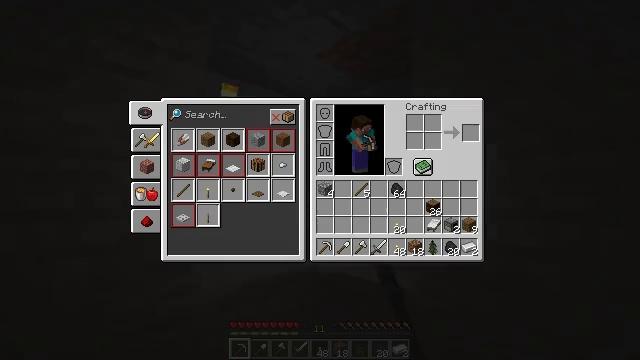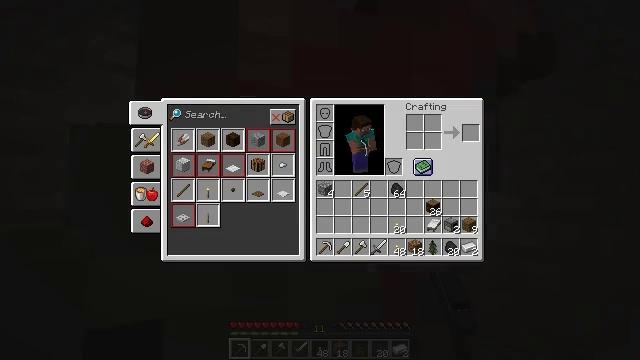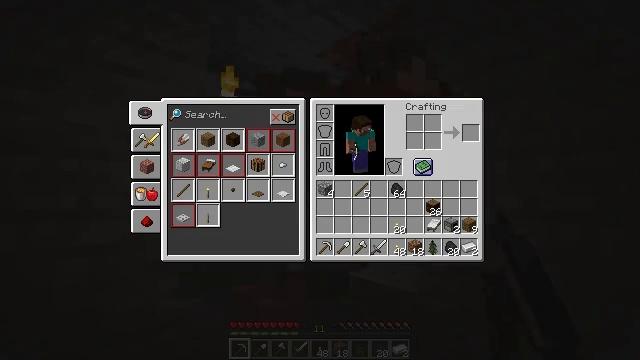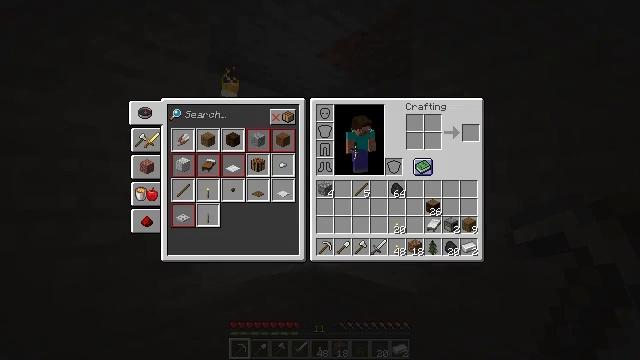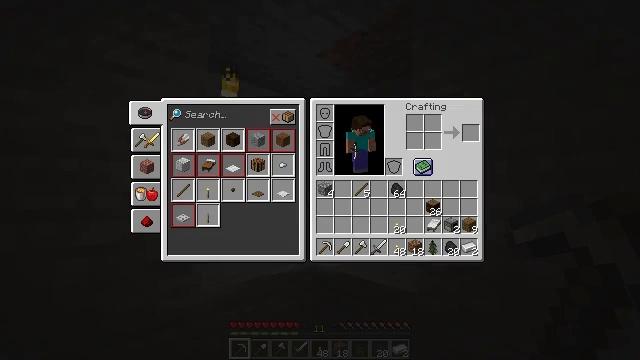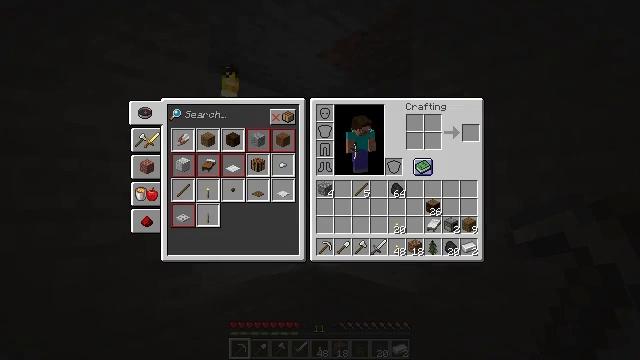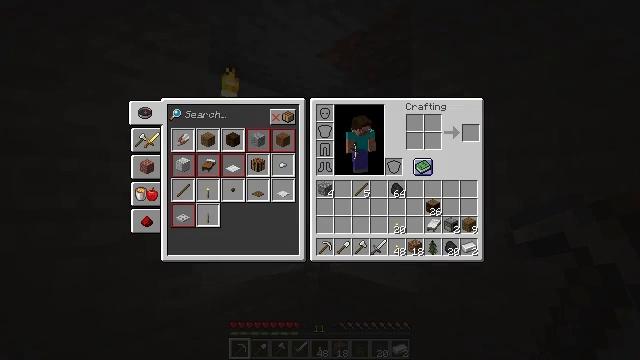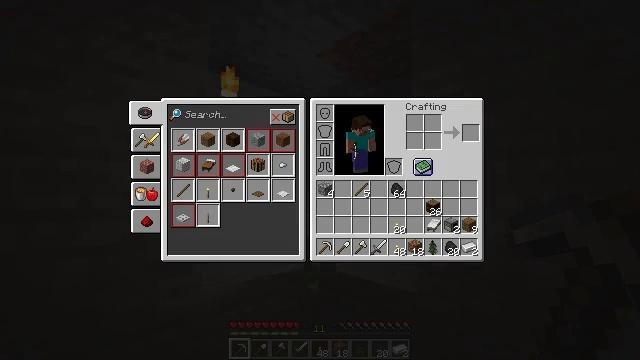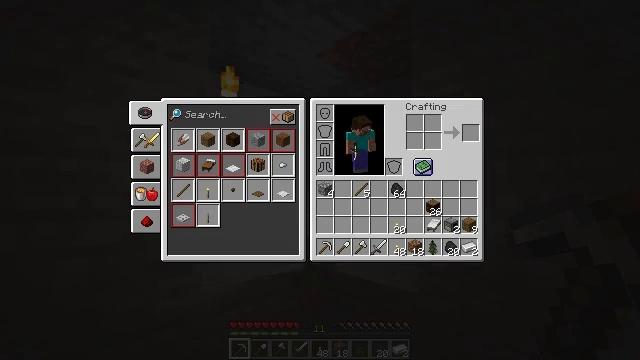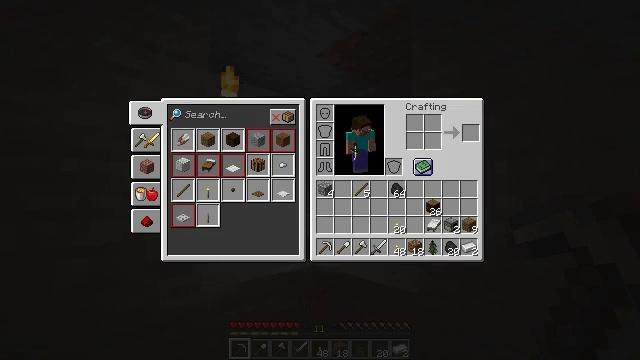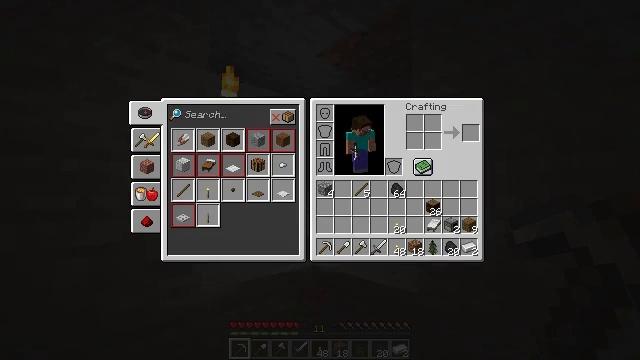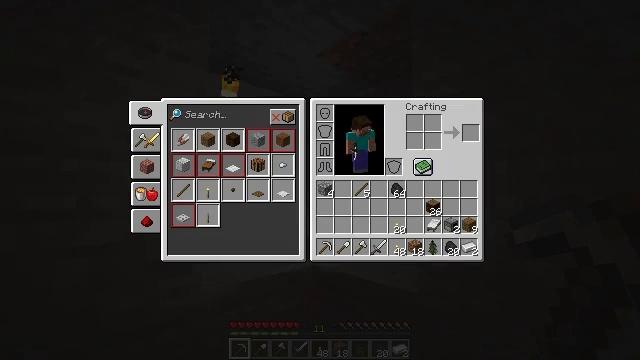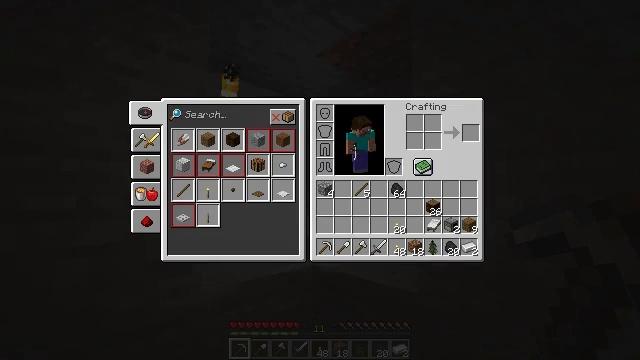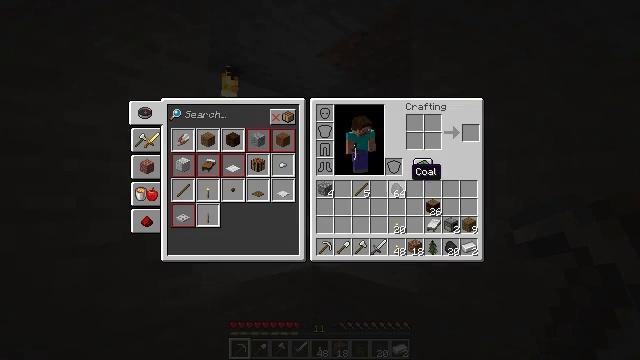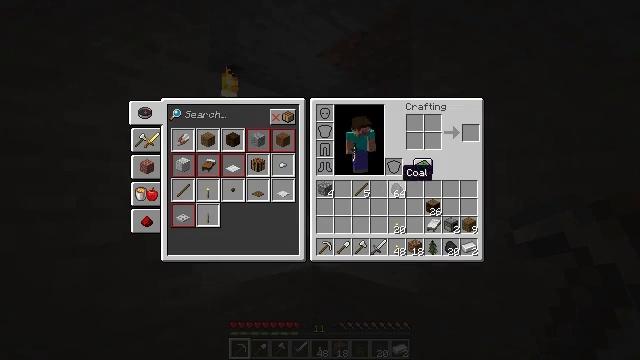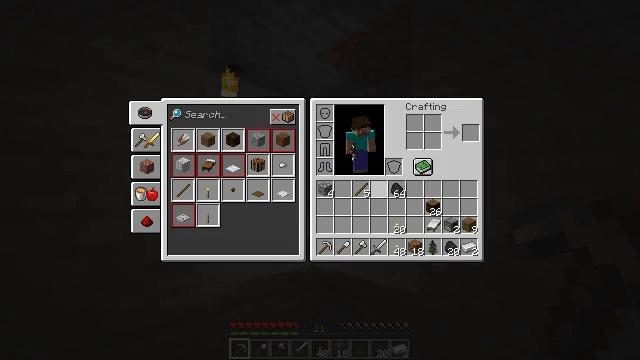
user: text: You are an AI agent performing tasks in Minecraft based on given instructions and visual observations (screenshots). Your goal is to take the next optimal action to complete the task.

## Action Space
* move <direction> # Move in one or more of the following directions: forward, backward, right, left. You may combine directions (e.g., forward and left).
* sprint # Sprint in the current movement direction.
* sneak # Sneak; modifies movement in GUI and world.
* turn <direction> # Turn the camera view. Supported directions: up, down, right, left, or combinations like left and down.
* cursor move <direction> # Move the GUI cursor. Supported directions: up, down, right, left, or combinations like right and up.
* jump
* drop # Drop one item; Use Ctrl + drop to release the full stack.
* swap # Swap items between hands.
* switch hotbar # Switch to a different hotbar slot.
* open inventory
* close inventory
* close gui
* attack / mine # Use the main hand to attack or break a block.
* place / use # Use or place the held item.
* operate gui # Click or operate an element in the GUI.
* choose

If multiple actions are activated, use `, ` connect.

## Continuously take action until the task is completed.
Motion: motion action
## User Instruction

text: Remove a spruce sapling from the inventory.
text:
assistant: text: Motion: cursor move left, open gui
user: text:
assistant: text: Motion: cursor move left
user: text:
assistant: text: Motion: no_op
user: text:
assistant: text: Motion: no_op
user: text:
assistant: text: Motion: no_op
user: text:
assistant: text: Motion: no_op
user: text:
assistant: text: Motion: no_op
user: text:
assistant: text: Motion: no_op
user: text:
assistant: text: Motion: no_op
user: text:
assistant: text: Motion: no_op
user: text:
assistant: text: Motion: no_op
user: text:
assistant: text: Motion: no_op
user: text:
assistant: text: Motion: cursor move left
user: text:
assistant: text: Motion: cursor move left
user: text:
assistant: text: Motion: cursor move left
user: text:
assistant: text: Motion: no_op
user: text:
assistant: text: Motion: no_op
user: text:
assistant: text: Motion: no_op
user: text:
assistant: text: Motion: no_op
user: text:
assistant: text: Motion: cursor move right and down
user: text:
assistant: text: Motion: cursor move right and down
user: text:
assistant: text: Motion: cursor move right and down
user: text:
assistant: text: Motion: no_op
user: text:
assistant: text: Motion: no_op
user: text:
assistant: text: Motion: no_op
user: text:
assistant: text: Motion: no_op
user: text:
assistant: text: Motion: no_op
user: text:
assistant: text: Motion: no_op
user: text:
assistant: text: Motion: no_op
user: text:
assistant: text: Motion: no_op